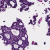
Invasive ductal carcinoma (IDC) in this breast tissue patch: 0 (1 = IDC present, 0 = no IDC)